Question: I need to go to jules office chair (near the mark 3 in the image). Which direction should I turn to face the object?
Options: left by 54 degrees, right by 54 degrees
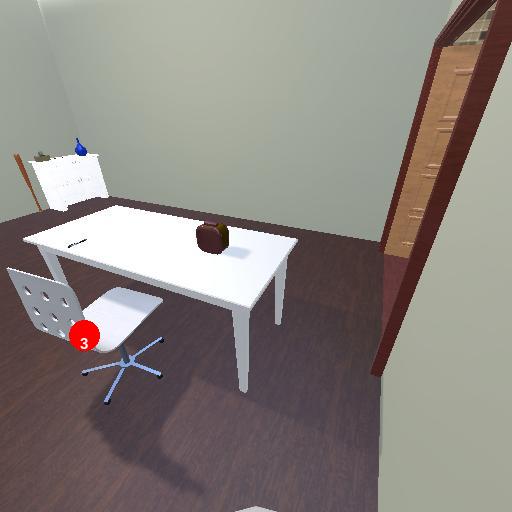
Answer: left by 54 degrees